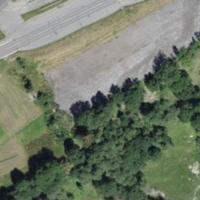
EUNIS habitat code: 24
Species observed at this site:
Fabriciana niobe